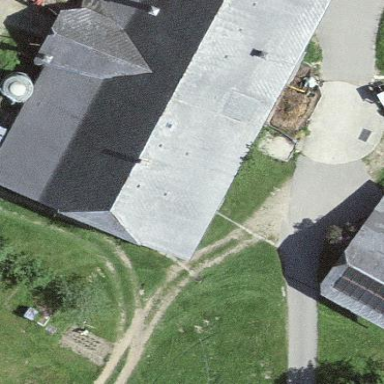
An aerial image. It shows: Farm building.